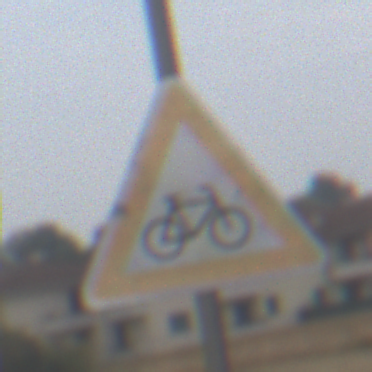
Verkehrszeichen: RadverkehrLinks
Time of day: Midday
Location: Outdoor (Suburban)
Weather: Overcast
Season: NotSpecified
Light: Natural